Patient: sex M, age 45
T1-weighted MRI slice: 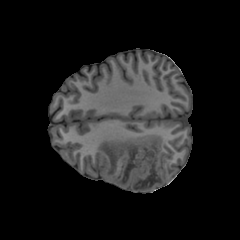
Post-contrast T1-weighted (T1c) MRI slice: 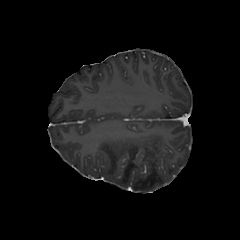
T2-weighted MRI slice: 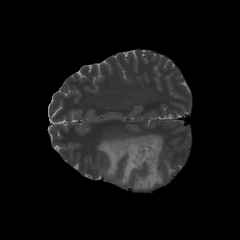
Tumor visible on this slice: yes
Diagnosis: Astrocytoma, IDH-wildtype
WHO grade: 2